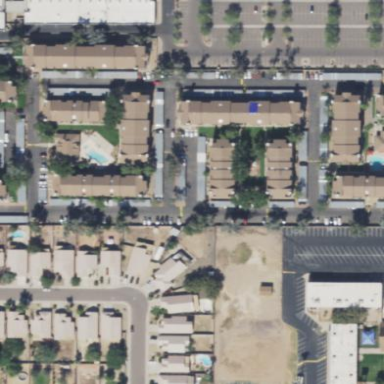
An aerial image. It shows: Residential area with apartment buildings.